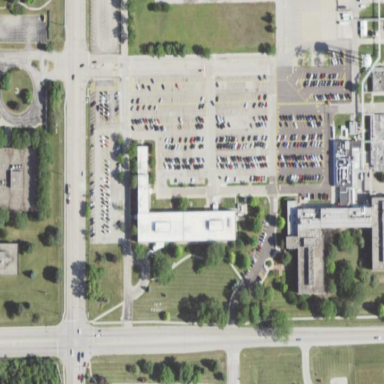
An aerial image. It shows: Office building.